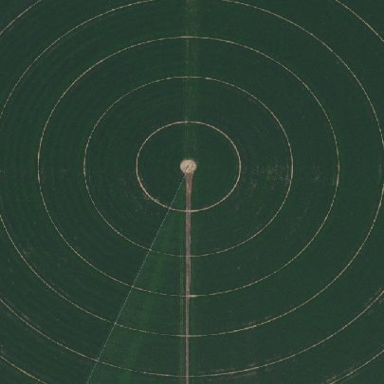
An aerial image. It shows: Farmland with pivot irrigation system.